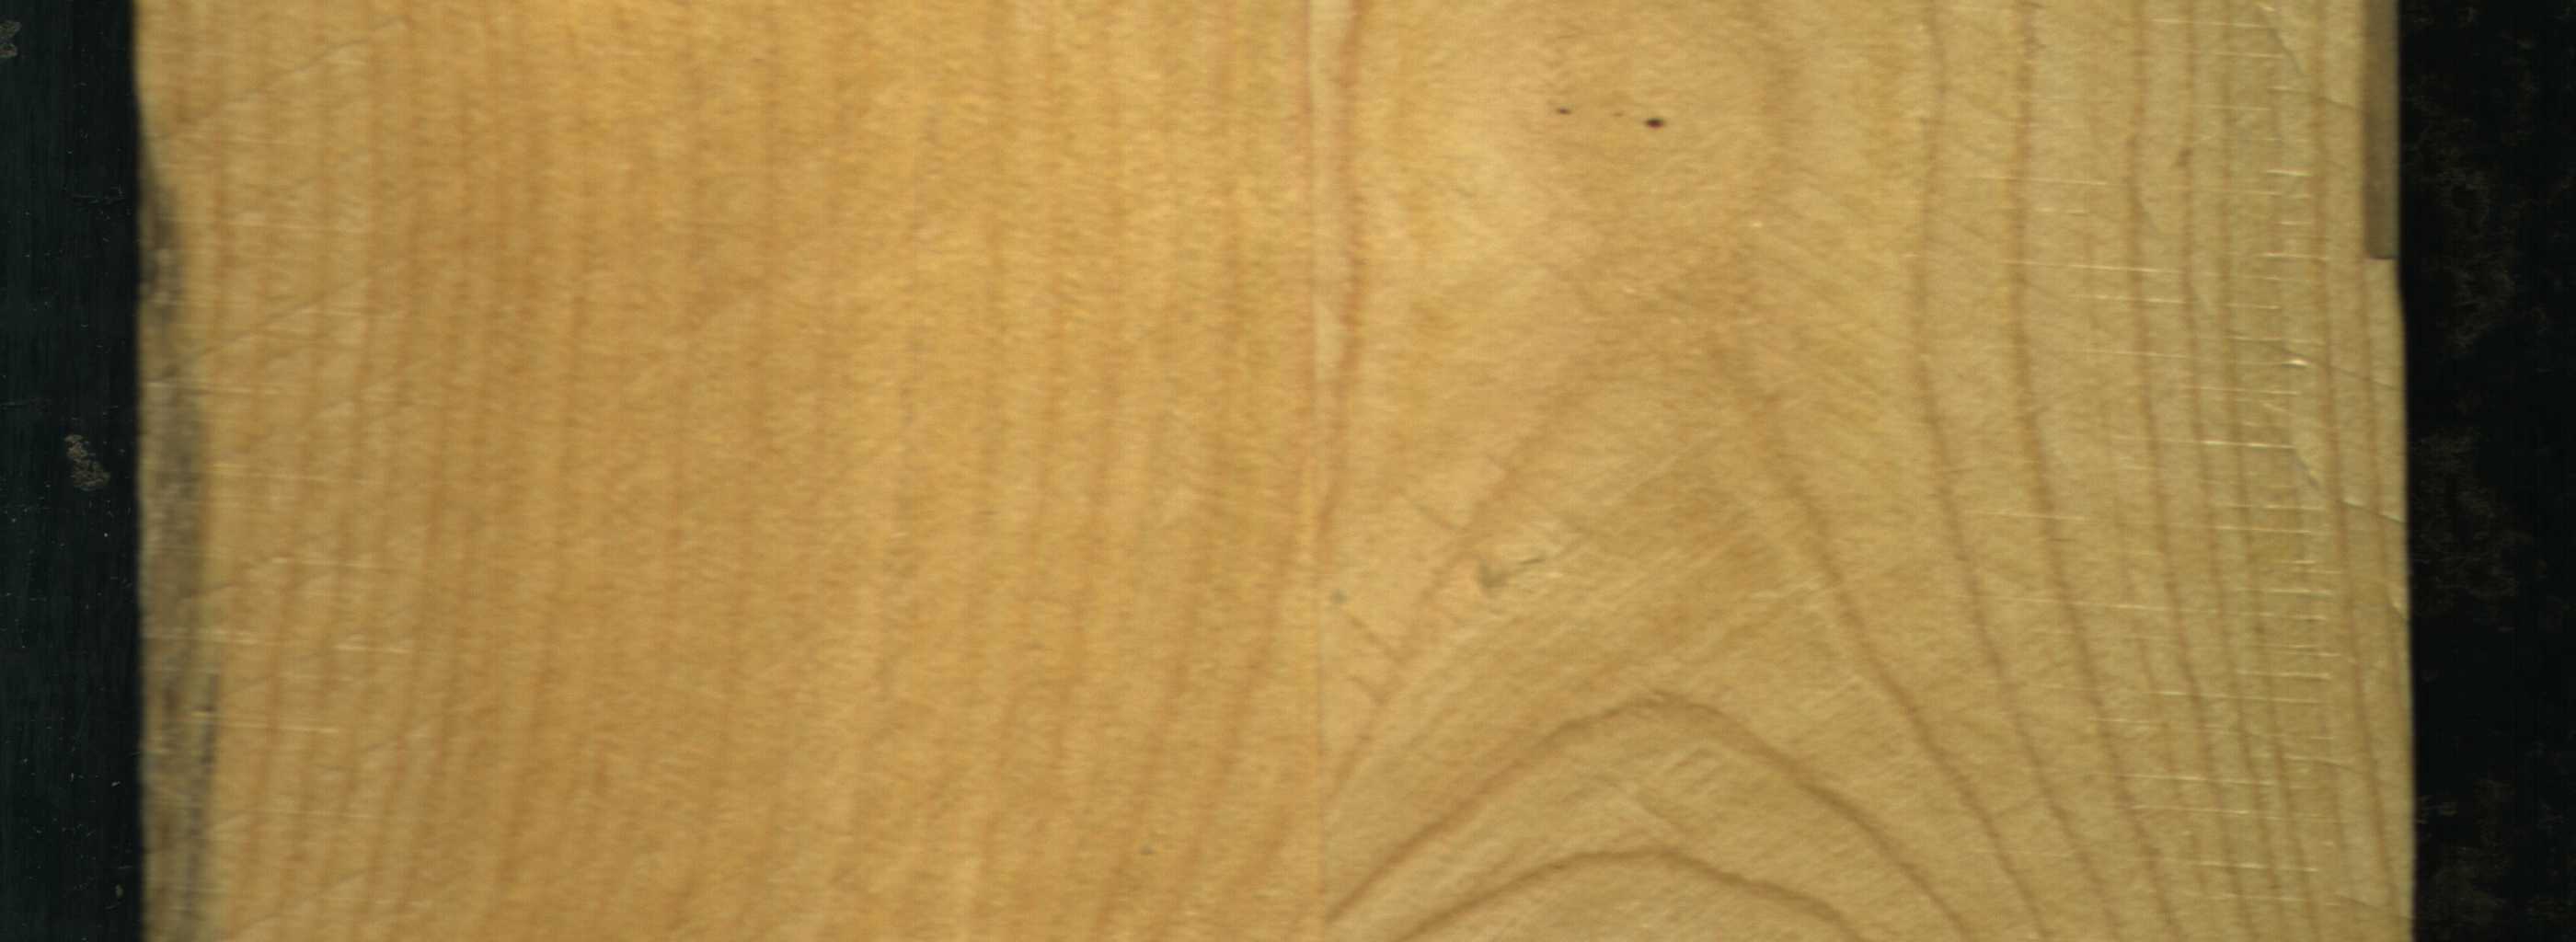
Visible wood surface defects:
Blue_Stain